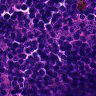
Metastatic tissue present: no